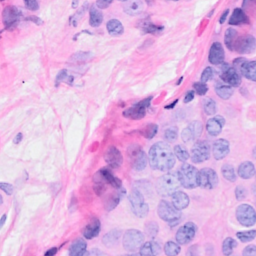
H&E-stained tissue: Breast